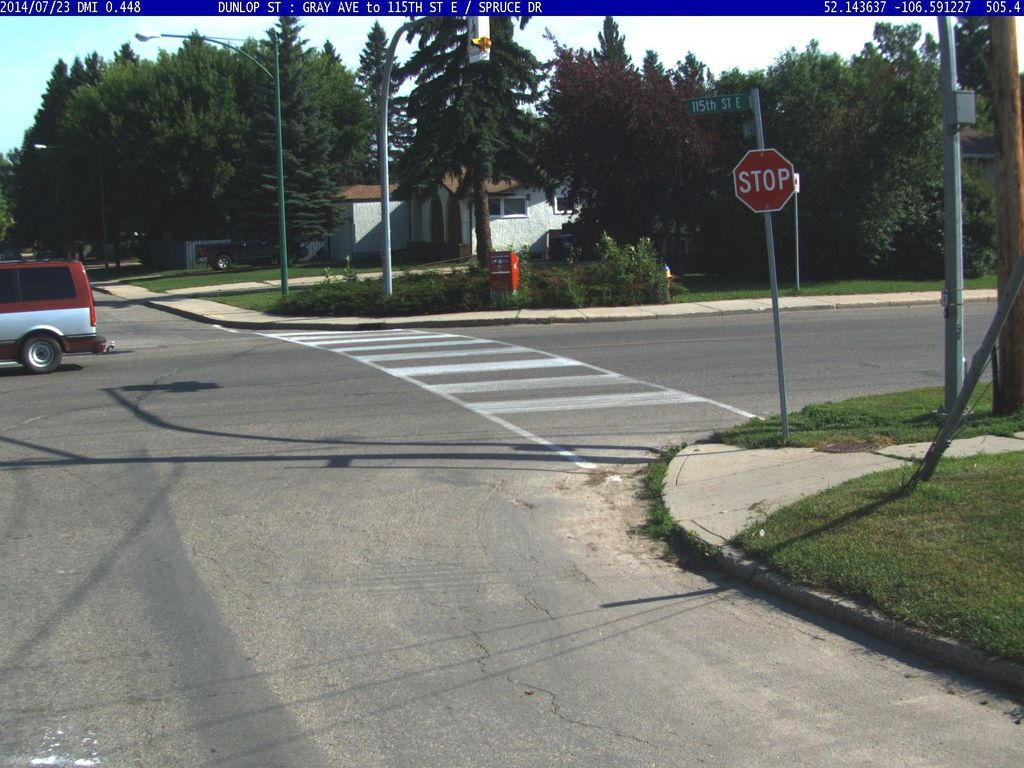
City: saskatoon